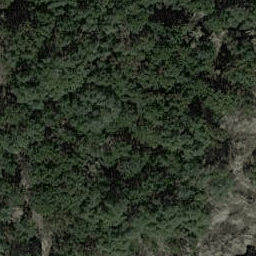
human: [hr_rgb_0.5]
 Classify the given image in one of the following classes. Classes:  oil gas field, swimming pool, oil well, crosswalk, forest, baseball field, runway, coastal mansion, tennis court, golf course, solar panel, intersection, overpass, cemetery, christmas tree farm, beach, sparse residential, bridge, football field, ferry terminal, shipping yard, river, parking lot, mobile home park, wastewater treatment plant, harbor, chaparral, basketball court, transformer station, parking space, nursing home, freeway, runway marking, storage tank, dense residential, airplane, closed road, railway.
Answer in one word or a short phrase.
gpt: forest